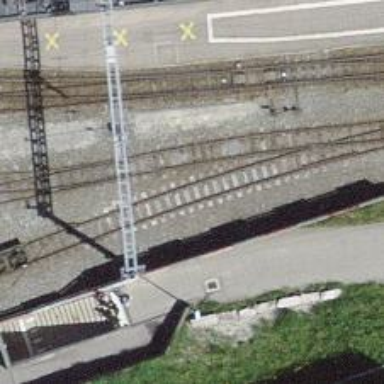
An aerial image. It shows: Narrow-gauge railway yard with electrified contact line.